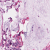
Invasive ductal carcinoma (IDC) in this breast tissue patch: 1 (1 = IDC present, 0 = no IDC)